Question: I try to build a string from an enum in Objective-C:
'''
+ (NSString *)getStringFromKey:(ITGenericNotification)key {
return [NSString stringWithFormat:@"notification%lu", (long)key];
}
'''
This code worked really well for over a year
However when I try to call it from swift with:
'''
let notificationKey = NSNotification.getStringFromKey(ITNotificationWithObject.DidChangedQuestion.hashValue)
'''
I get a corrupted string :
What is happening ?
The value of ITGenericNotification seems to be correct,
'ITGenericNotification' is defined as 'typedef long ITGenericNotification;' and is used as base type for an enum with 'typedef NS_ENUM(ITGenericNotification, ITNotificationWithObject)'
And '+ (NSString *)getStringFromKey:(ITGenericNotification)key' is implemented as a category to 'NSNotification'
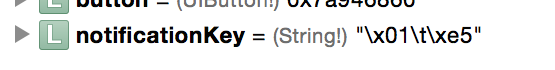
Answer: You probably want '.rawValue', not '.hashValue', to get the underlying
integer value of the enum.
(Also the debugger variables view is sometimes wrong. When in doubt,
add a 'println()' or 'NSLog()' to your code to verify the values of
your variables.)